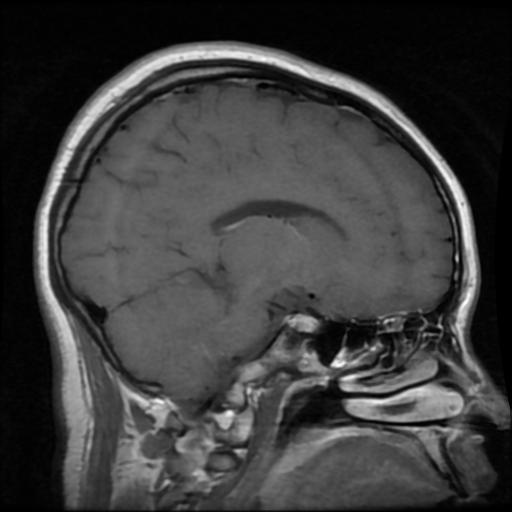
Label: pituitary